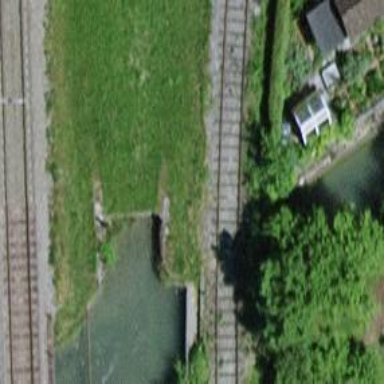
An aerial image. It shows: Single-track railway spur bridge.